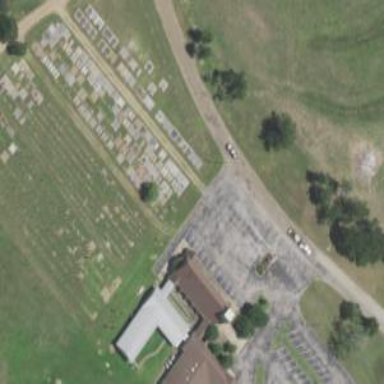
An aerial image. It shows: Cemetery.